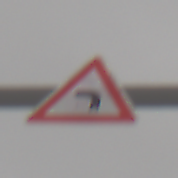
Verkehrszeichen: KurveLinks
Umgebung: Outdoor, Nature
Tageszeit: MorningAfternoon
Wetter: Overcast
Licht: Natural
Jahreszeit: Winter
Kontrast: LowContrast